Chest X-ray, AP view. Patient: 20 years old, sex F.
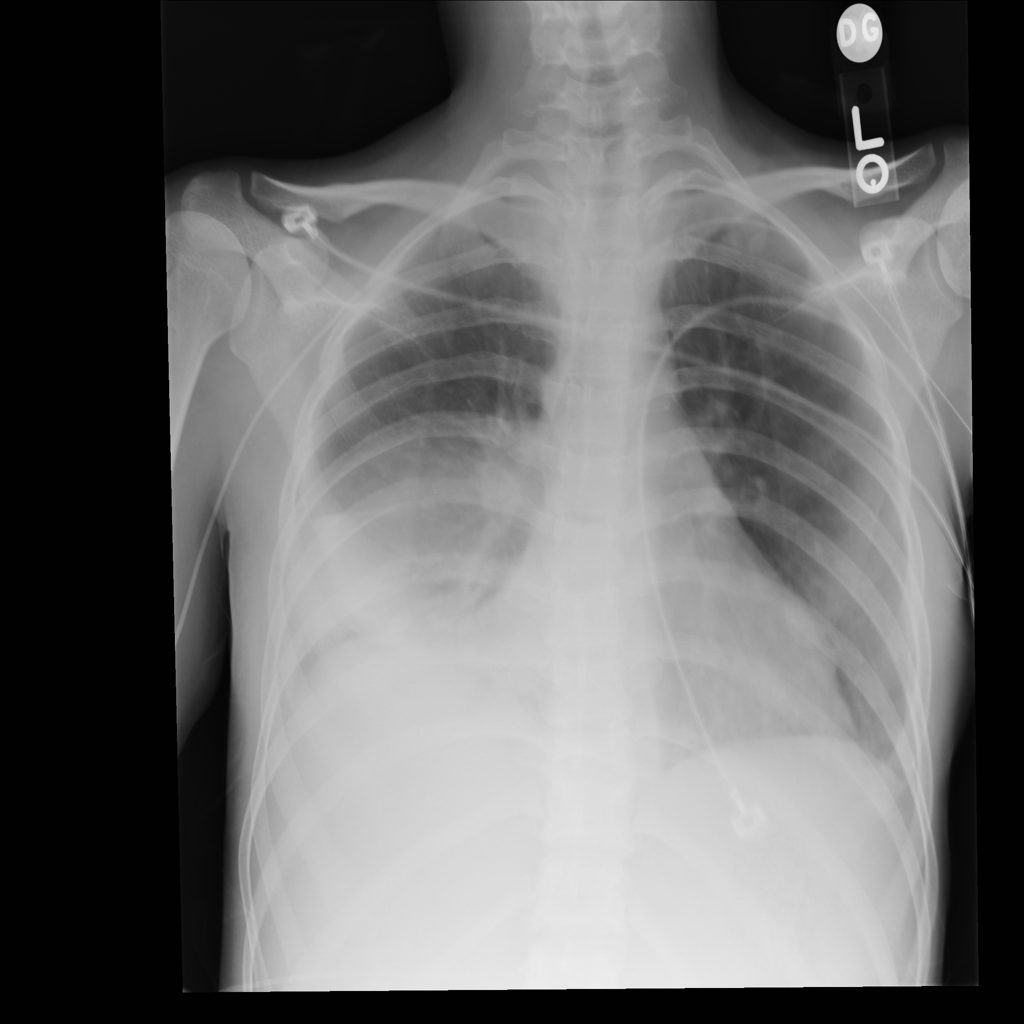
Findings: Consolidation